Frequency: 95000
Velocity: 0,2945
Power: 8,1
Pulse duration: 0,0000001
Pass count: 1
Magnification: 10
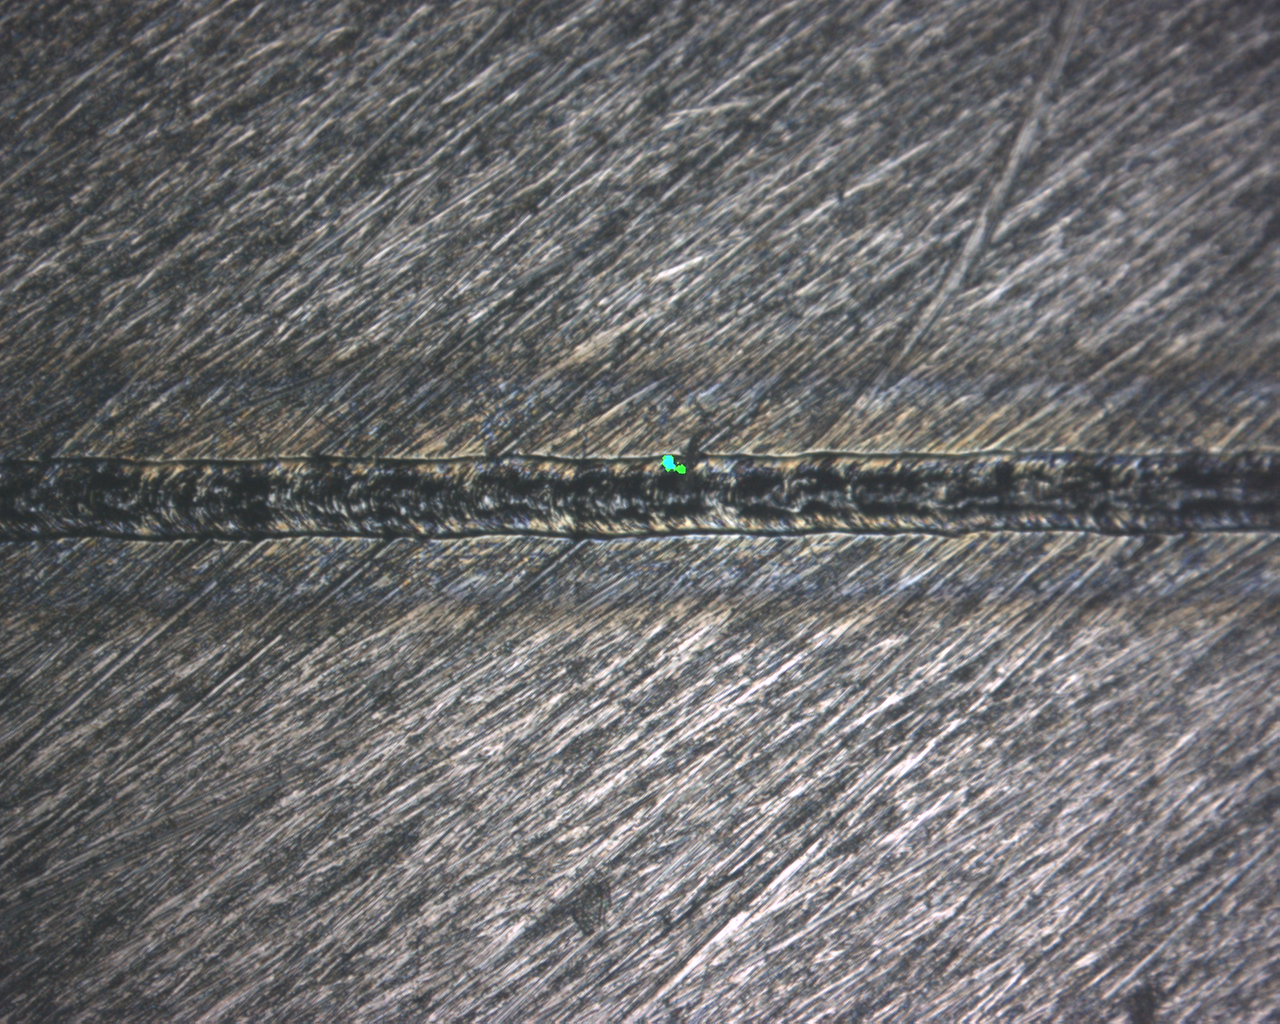
Measured width: 92.122
Other width: 15.176